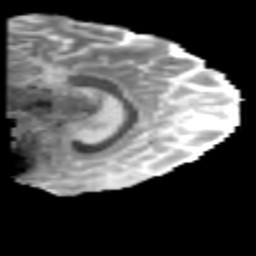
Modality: MD
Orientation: sagittal
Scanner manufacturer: philips
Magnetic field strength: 3 T
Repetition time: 8.6 s
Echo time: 0.127 s